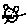
Label: cat